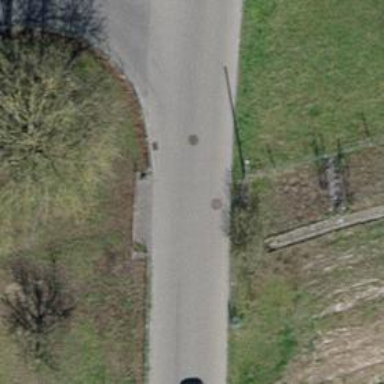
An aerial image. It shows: Fence.